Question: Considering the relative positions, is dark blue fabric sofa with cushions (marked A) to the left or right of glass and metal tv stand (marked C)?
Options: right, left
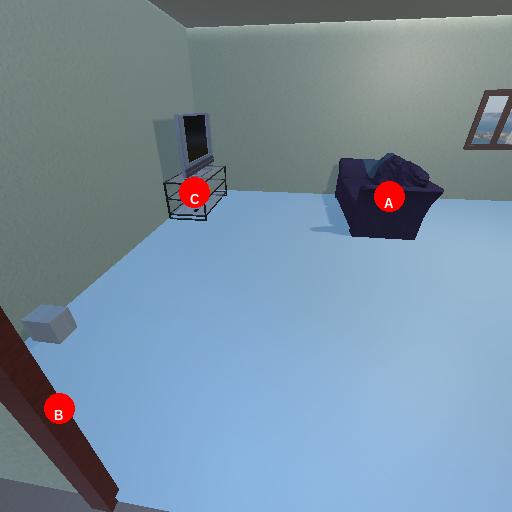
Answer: right